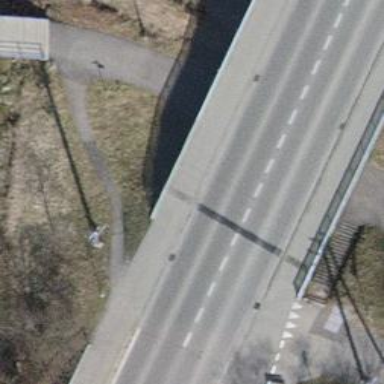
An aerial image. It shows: Tertiary road with asphalt surface. There is separate sidewalk along the road.